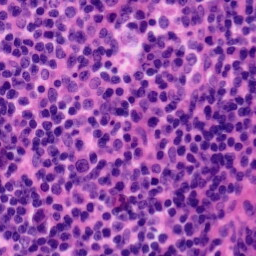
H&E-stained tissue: Tonsil